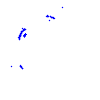
Particle: kaon